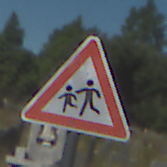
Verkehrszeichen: KinderRechts
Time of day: Midday
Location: Outdoor (Special)
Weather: PartlyCloudy
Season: NotSpecified
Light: Natural